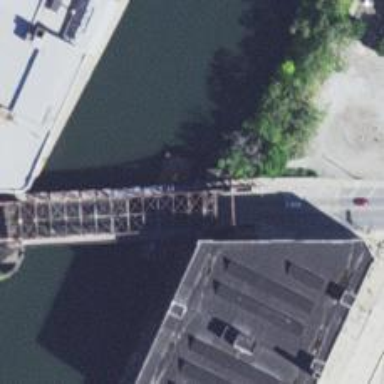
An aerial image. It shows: Secondary road with separate sidewalk crossing truss bridge.